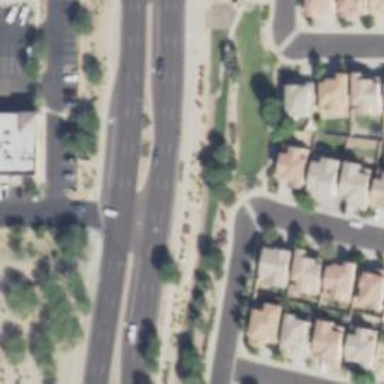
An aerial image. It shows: Secondary link road with asphalt surface.